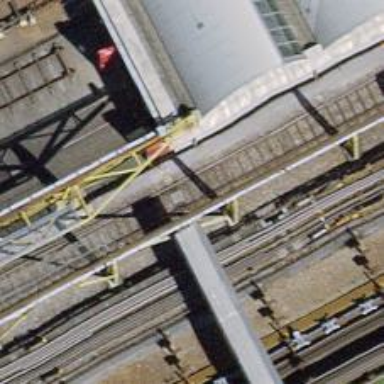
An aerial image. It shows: Railway switch.